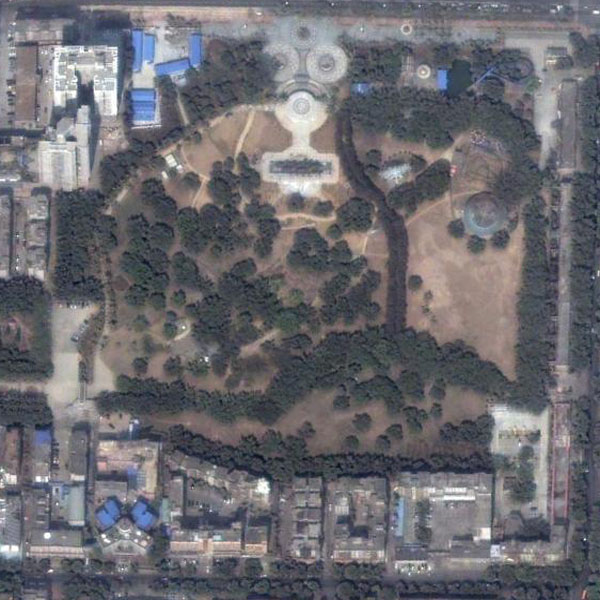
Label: Park